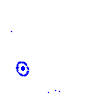
Particle: electron